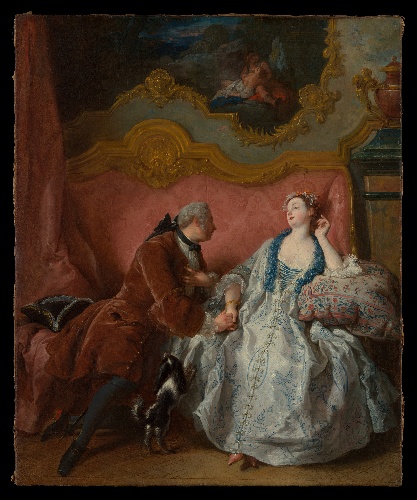
Title: The Declaration of Love
Artist: Jean François de Troy
Artist bio: French, Paris 1679–1752 Rome
Date: ca. 1724
Object type: Painting
Classification: Paintings
Medium: Oil on canvas
Dimensions: 25 5/8 × 21 in. (65.1 × 53.3 cm)
Department: European Paintings
Credit line: Bequest of Mrs. Charles Wrightsman, 2019
Accession year: 2019
Repository: Metropolitan Museum of Art, New York, NY
Tags: Interiors|Couples|Men|Women|Dogs